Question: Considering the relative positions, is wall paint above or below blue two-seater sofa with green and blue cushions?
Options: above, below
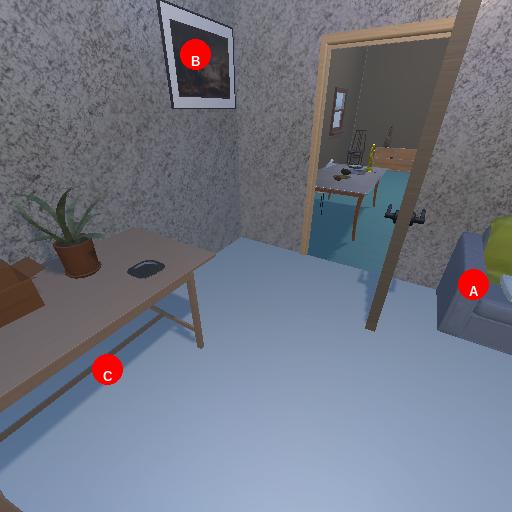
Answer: above